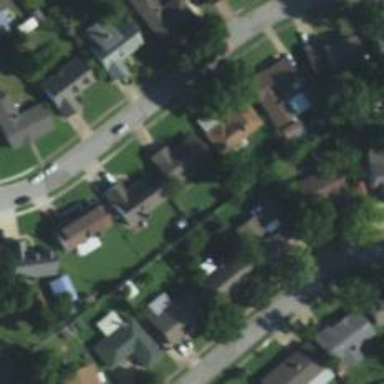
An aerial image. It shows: Neighborhood.